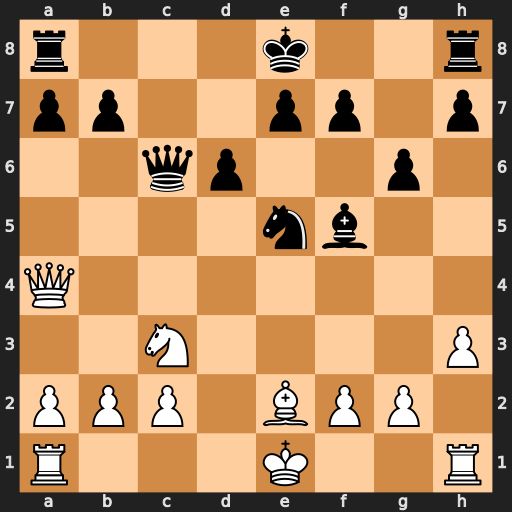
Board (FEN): r3k2r/pp2pp1p/2qp2p1/4nb2/Q7/2N4P/PPP1BPP1/R3K2R
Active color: w
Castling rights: KQkq
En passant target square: -
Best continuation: Bb5 Bd7 Bxc6